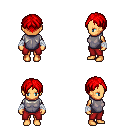
a pixel art fantasy rpg character, female body template, human, tanned skin, steel chest armor, red pants, red parted hairstyle, white cloth bandages, four views (front, back, left, right), 2x2 character sprite sheet, small pixel art, hard edges, no anti-aliasing